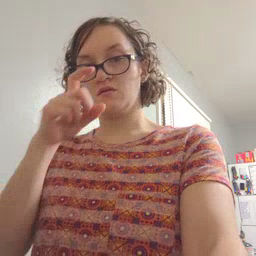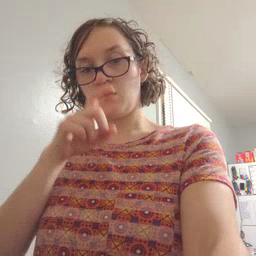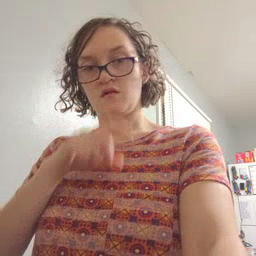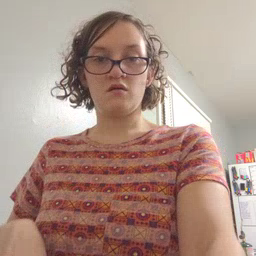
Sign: doll